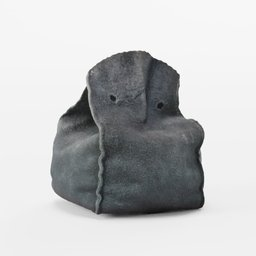
Label: decoration